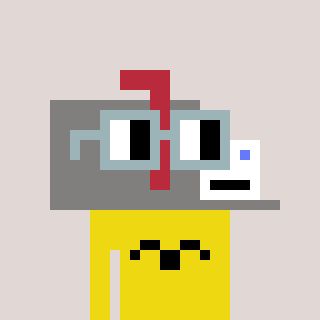
a pixel art character with square dark gray glasses, a mailbox-shaped head and a yellow-colored body on a warm background